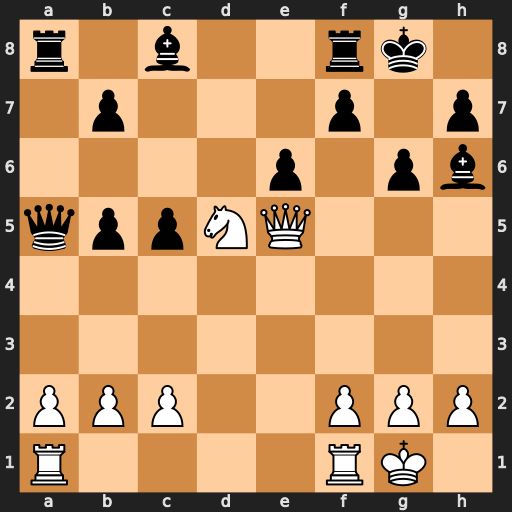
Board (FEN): r1b2rk1/1p3p1p/4p1pb/qppNQ3/8/8/PPP2PPP/R4RK1
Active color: w
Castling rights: -
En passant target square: -
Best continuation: Ne7#